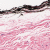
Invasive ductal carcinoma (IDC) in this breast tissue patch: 0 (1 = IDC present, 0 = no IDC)